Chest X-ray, PA view. Patient: 20 years old, sex F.
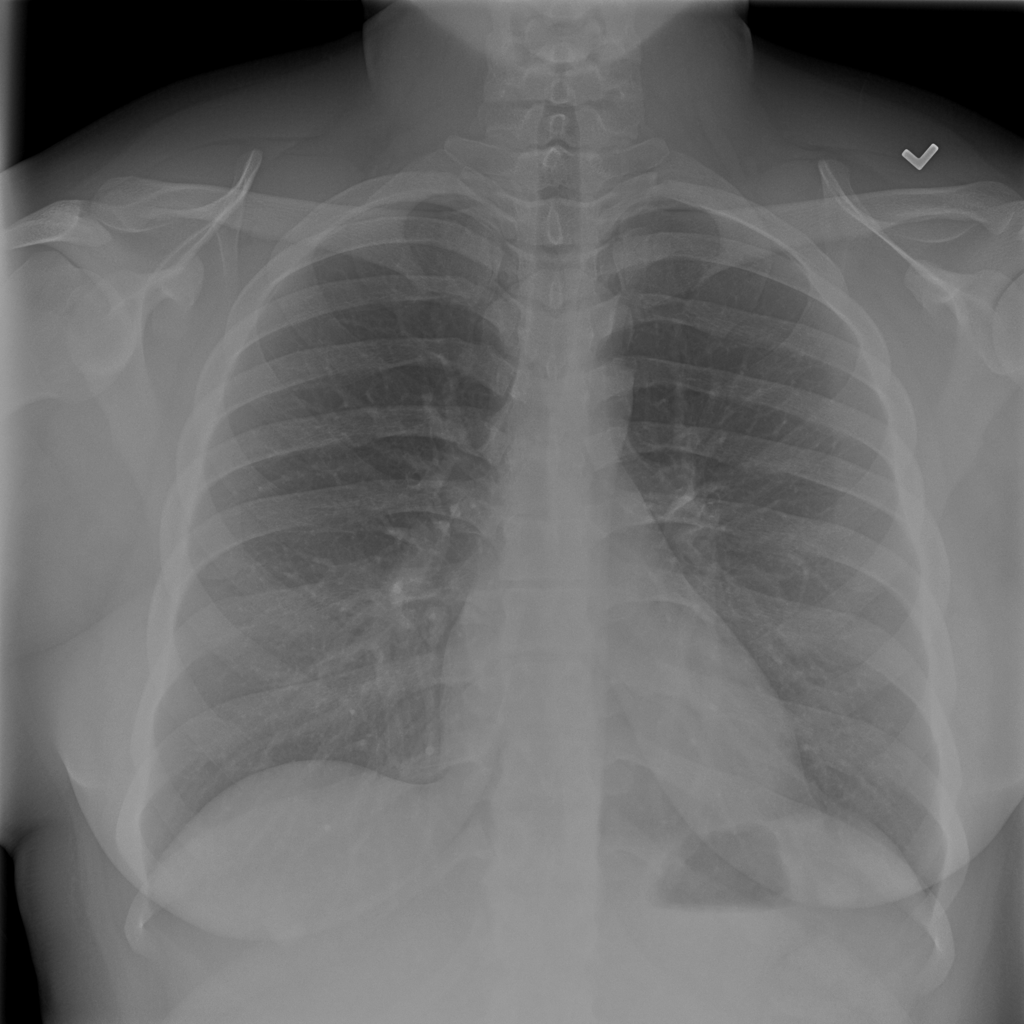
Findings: No Finding